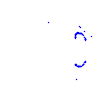
Particle: proton